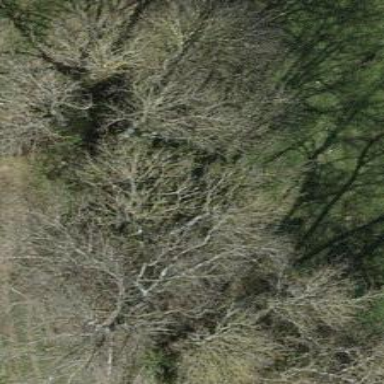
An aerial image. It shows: Single tag "natural: tree."